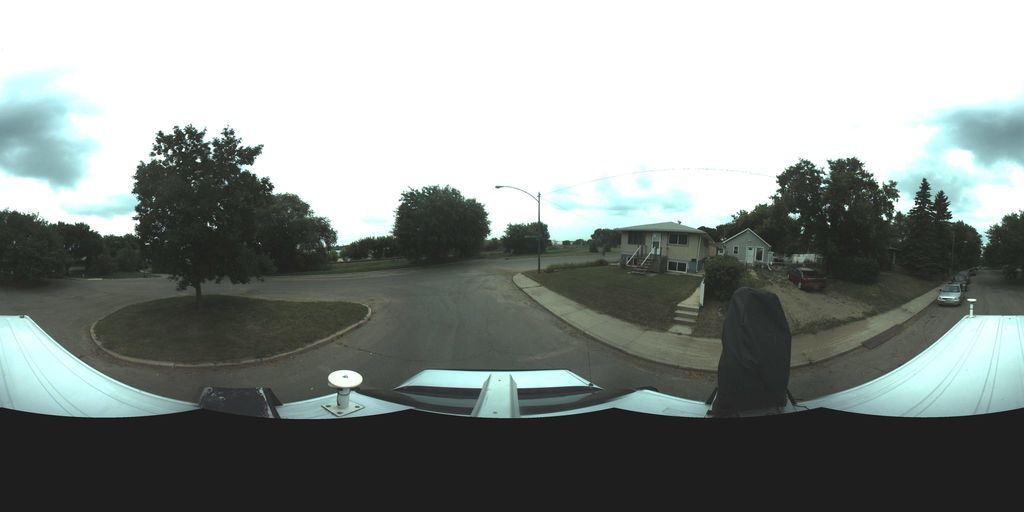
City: saskatoon